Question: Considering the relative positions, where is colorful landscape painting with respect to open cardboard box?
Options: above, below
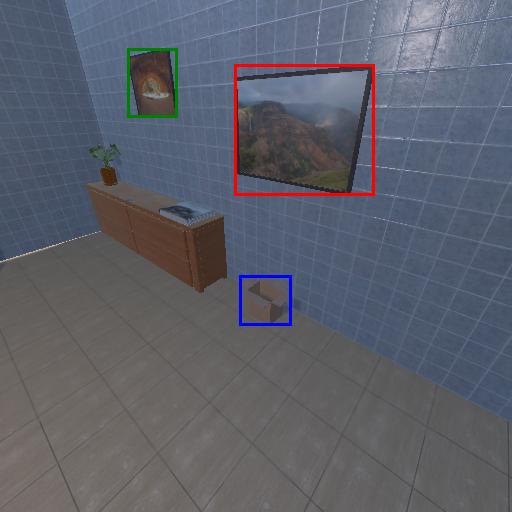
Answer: above